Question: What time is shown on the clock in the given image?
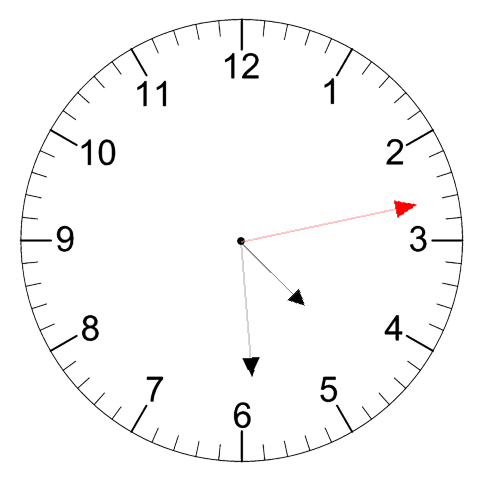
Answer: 04:29:13